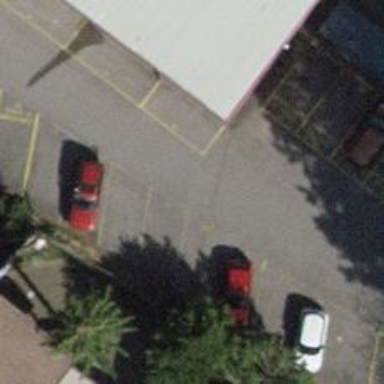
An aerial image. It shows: Parking aisle designated as service road.